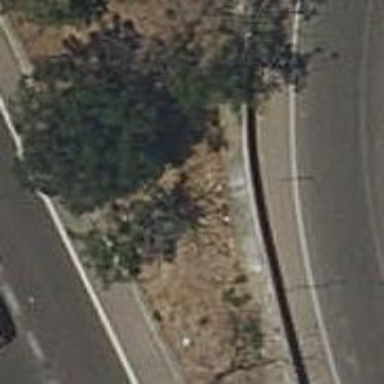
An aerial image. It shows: Jersey barrier wall.